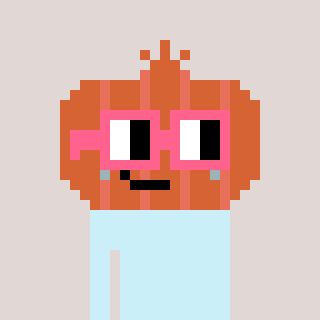
a pixel art character with square pink glasses, a onion-shaped head and a bege-colored body on a warm background